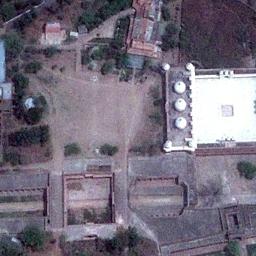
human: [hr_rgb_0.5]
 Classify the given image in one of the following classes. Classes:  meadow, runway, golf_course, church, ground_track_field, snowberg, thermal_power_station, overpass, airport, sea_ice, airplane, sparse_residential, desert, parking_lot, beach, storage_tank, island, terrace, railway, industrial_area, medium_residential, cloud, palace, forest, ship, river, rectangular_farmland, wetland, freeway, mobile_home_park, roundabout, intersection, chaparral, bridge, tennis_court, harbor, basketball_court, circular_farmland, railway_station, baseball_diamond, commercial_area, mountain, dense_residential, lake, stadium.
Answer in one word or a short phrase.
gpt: palace